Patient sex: M
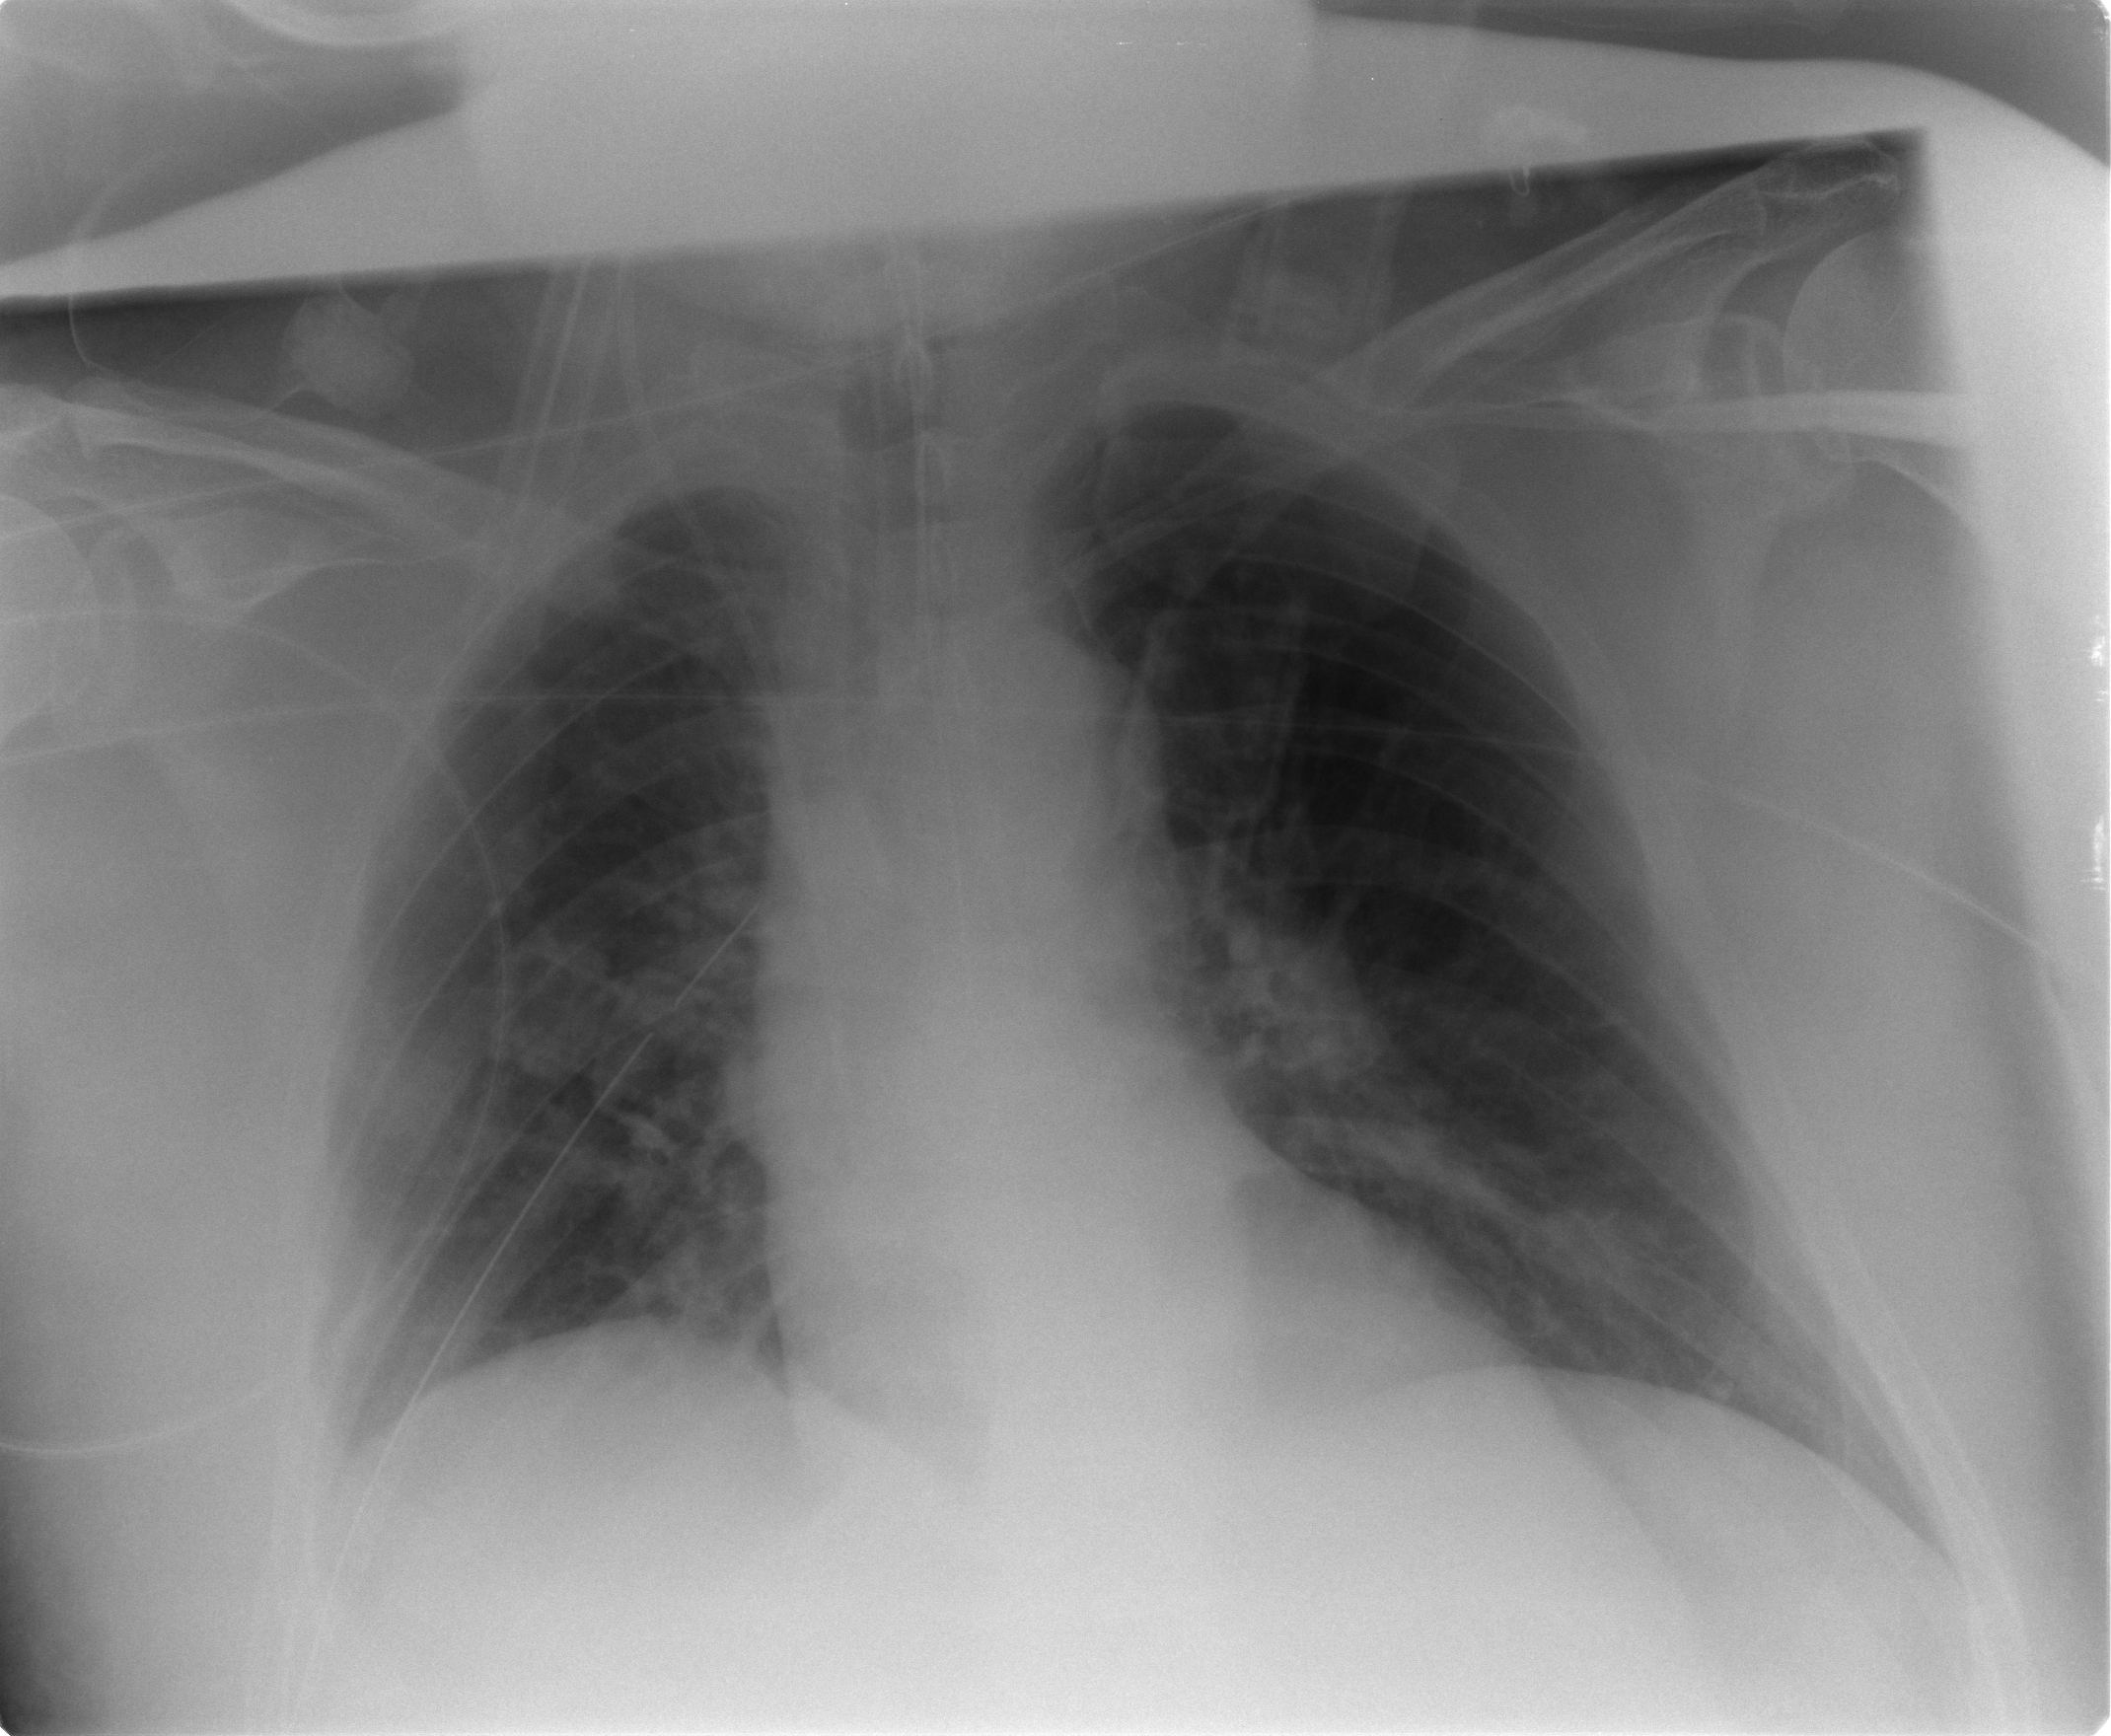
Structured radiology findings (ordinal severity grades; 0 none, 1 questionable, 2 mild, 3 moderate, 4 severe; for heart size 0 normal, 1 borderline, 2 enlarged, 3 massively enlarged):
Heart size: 0
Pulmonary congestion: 2
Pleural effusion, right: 1
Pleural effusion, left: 0
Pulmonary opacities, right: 1
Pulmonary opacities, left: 1
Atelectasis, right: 2
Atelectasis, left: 2